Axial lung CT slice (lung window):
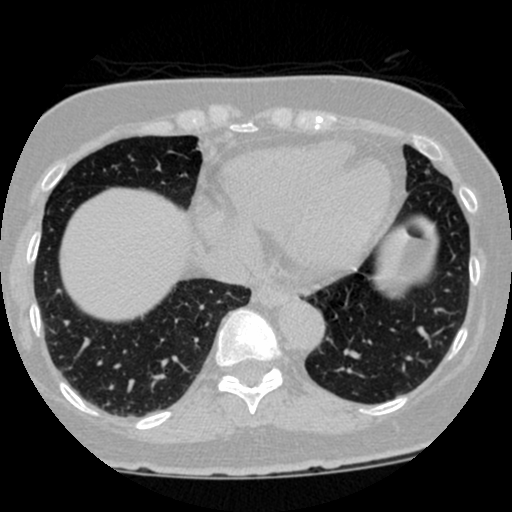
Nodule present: no